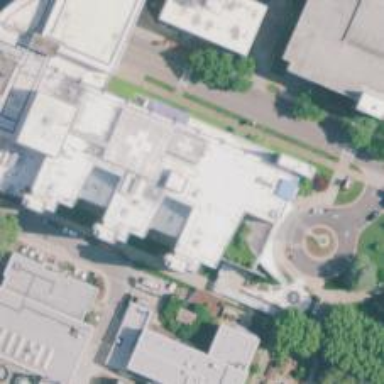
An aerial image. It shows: University building.